Aerial crown-view tile of a tropical tree (Barro Colorado Island, Panama), acquired 20250414:
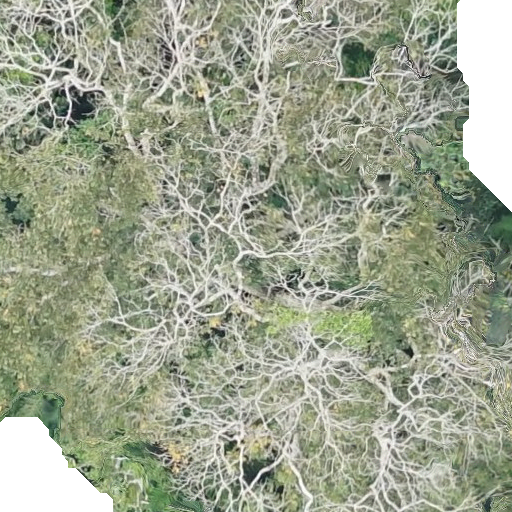
Species: Dipteryx oleifera
GBIF accepted scientific name: Dipteryx oleifera
Crown area: 594.109 m²